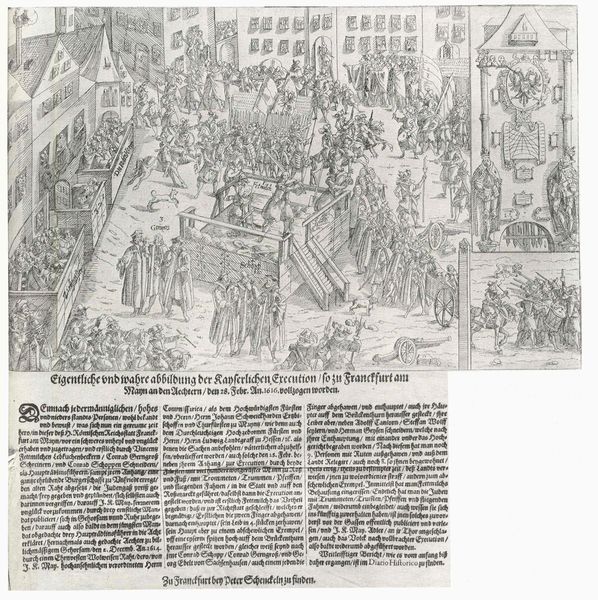
Titel: Eigentliche vnd wahre abbildung der Kayserlichen Execution
Institution: (Seriendruck)
Schlagwörter: adler, kampf, weiß, menschen, stadt, fenster, frankreich, grau, holz, schwarz, szene, zeichnung, haus, hund, ansammlung, leute, masse, menge, versammlung, hinrichtung, tod, bild, erde, häuser, boden, blatt, bühne, pferd, pferde, reiter, turm, schrift, fahnen, fassade, passanten, tribüne, zuschauer, fahne, giebel, grafik, graphik, spalten, markt, platz, figuren, wagen, krieg, treppe, lanze, soldaten, uhr, deutsch, geländer, stufen, podest, tor, stadtansicht, katze, kanone, buch, aufruhr, druck, schwarz weiss, schraffur, radierung, stich, titel, seite, illustration, schwert, text, zeitung, aufstand, bürger, getümmel, initiale, schlange, volk, schaulustige, schriftbild, tribühne, buchdruck, wappen, stadttor, textfeld, hellgrau, mittelalter, lanzen, marktplatz, kanonen, speer, zeilen, bild im bild, kupferstich, texte, turmuhr, schar, grausam, majuskel, exekution, galgen, frankfurt, satdt, main, wapppen, eagen, gaffer, schaffott, majusekl, häusetr, maittelalter, quellmaterial, ffffrankfurt